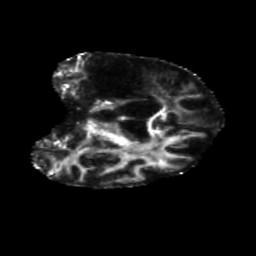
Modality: FA
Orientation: coronal
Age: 63
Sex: female
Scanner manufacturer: siemens
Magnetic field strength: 3 T
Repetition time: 5.25 s
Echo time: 0.08 s